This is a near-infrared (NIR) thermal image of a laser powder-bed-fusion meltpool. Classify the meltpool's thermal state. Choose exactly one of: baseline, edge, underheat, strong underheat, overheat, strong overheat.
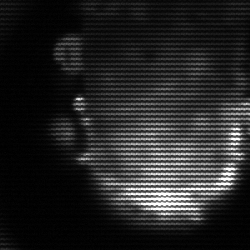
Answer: baseline